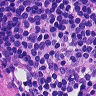
Metastatic tissue present: no